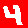
Digit: 4